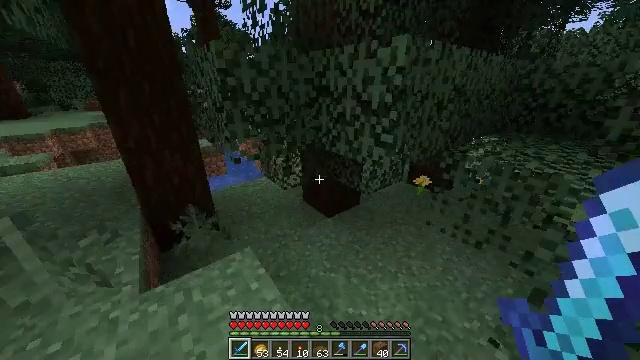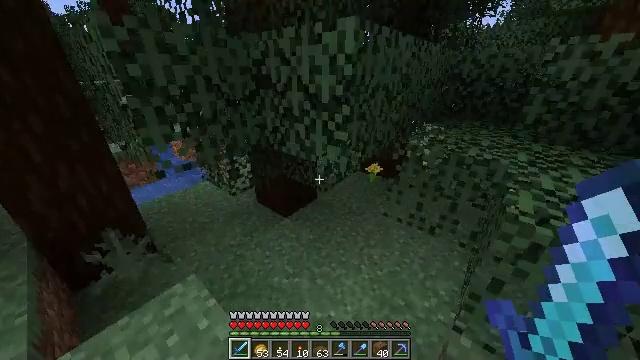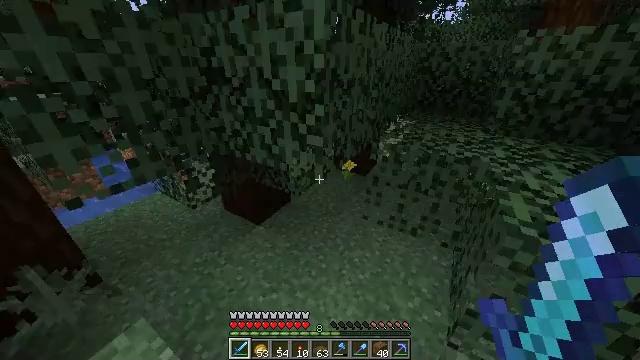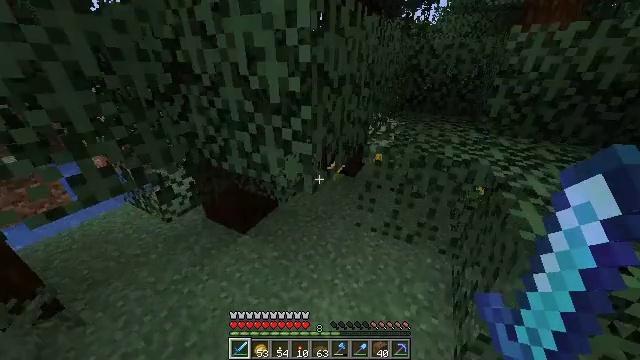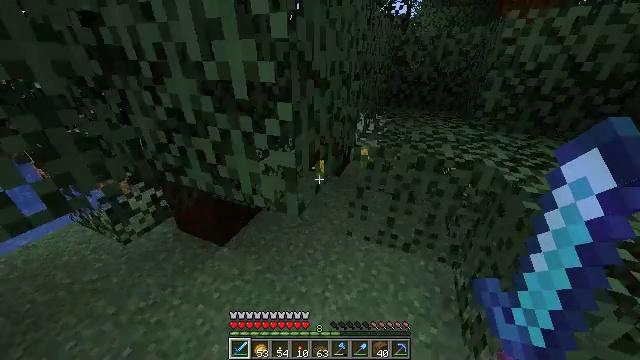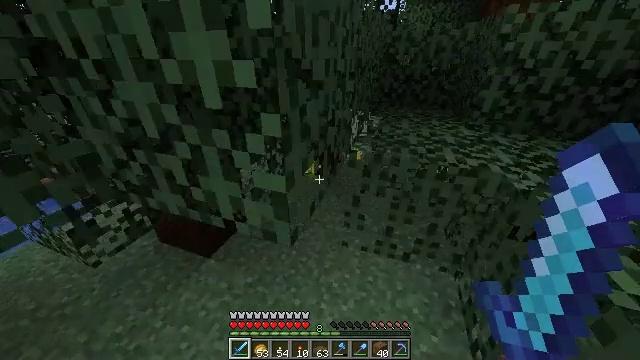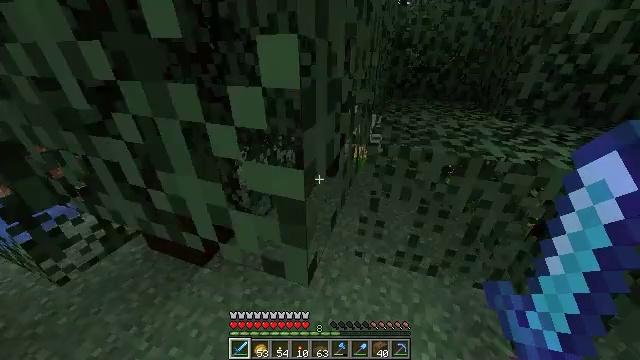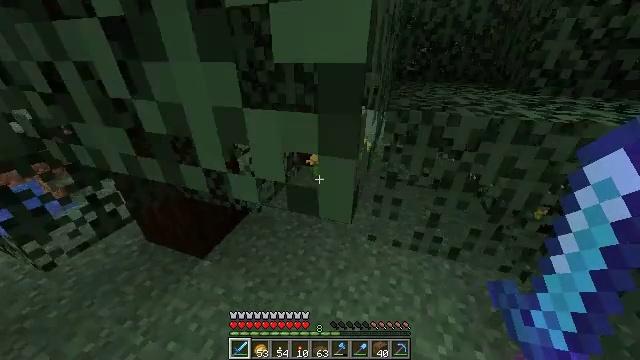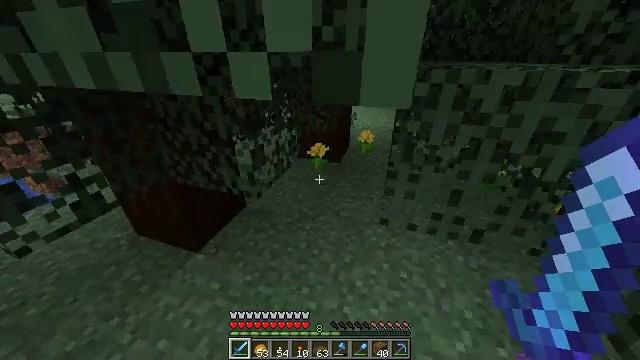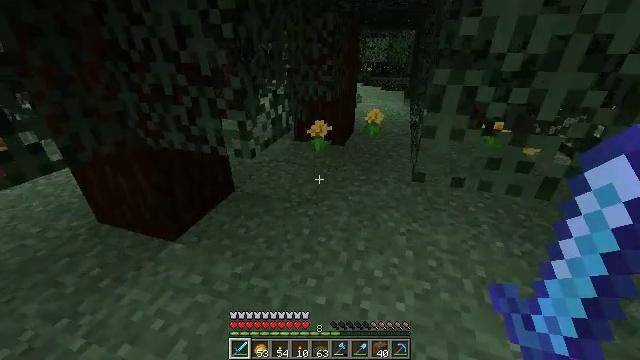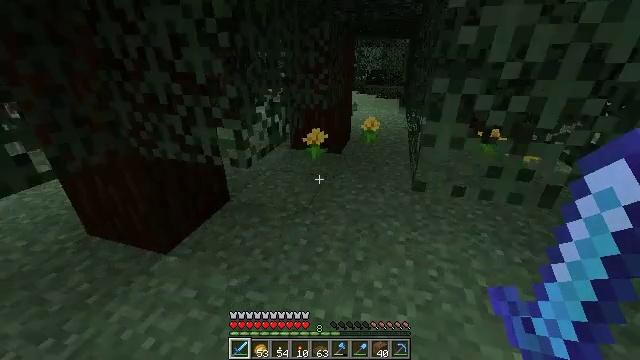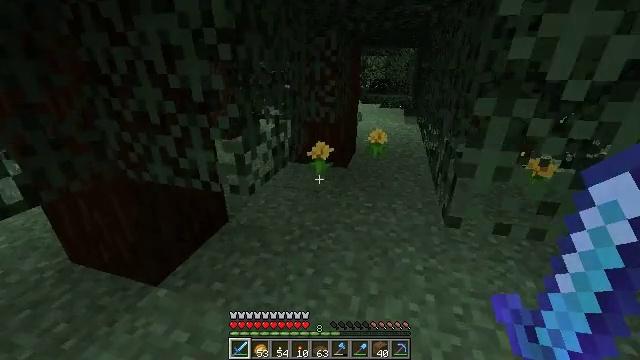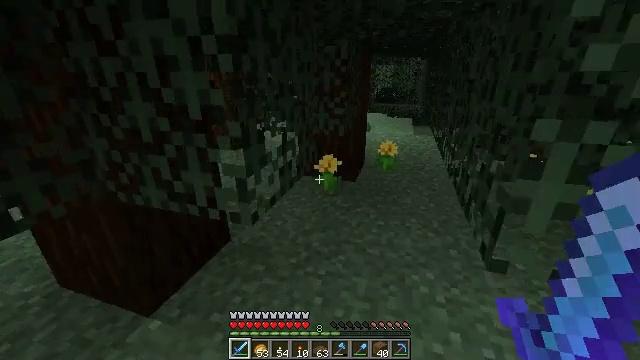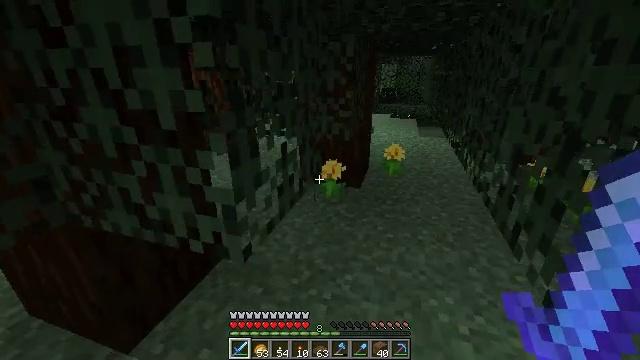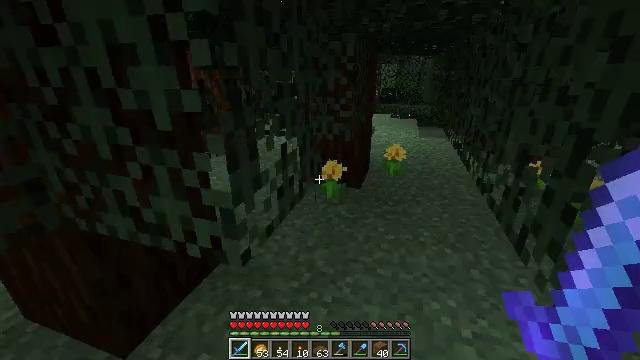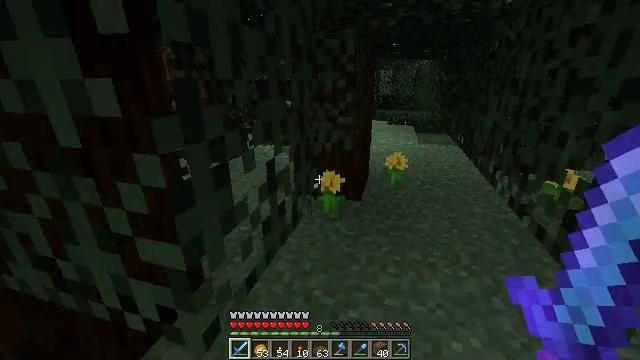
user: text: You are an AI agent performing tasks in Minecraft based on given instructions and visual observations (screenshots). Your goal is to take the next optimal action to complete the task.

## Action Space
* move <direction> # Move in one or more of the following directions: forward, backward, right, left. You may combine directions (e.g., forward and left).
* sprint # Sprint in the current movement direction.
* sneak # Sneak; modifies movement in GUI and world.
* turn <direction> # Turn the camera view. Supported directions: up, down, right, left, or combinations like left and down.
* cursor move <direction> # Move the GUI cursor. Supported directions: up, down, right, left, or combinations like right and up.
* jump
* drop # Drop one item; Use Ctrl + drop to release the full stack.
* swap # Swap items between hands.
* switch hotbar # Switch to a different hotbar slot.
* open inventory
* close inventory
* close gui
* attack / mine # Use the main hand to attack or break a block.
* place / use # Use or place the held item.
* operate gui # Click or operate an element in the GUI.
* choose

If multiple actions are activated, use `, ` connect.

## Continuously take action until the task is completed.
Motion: motion action
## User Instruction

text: Cut down the sugar cane stalks.
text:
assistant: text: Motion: move forward, turn right and down
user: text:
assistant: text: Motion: move forward, turn right and down
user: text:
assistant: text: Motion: move forward, turn right
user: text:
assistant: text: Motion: move forward, turn right and down
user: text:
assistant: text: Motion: move forward, turn right
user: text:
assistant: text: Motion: move forward
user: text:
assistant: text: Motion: move forward
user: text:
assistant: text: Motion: move forward
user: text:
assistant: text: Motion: move forward, turn right
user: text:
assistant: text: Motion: move forward, turn right and up
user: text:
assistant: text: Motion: move forward, turn up
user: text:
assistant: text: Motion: move forward, turn left and up
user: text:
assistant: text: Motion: move forward
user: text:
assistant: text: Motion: move forward
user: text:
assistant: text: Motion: move forward, turn right and up
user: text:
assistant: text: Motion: move forward, turn right and up
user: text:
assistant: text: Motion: move forward, turn right and up
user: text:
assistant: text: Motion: move forward, turn right and up
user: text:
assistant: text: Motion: move forward, turn right and up
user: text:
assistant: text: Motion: move forward
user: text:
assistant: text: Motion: move forward
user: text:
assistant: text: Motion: move forward
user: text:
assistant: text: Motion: move forward
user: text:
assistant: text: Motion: move forward
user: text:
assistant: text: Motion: move forward
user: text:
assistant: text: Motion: move forward
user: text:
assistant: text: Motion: move forward
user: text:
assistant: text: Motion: move forward
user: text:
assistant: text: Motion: move forward
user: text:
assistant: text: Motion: move forward